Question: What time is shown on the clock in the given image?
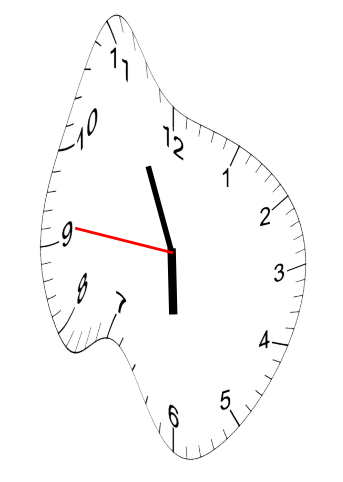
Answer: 05:55:46